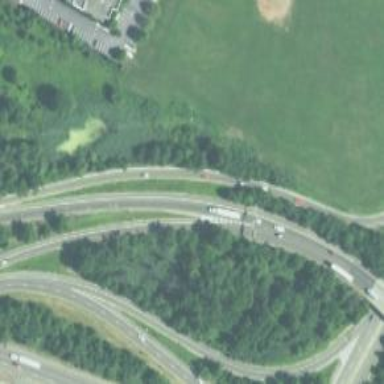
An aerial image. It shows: Interchange linking to motorway.